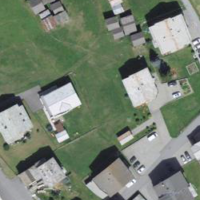
EUNIS habitat code: 26
Species observed at this site:
Turdus pilaris
Phoenicurus ochruros
Cinclus cinclus
Oenanthe oenanthe
Macroglossum stellatarum
Motacilla alba
Vanessa atalanta